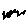
Label: zigzag